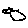
Label: bird